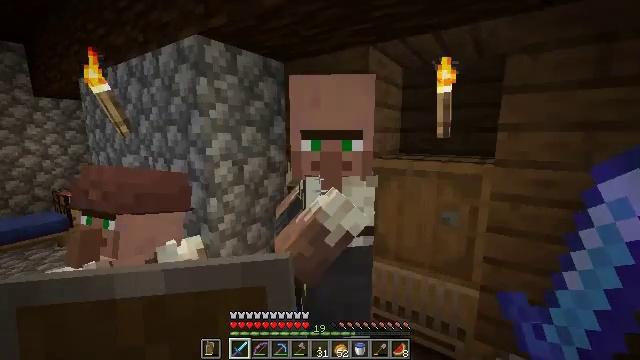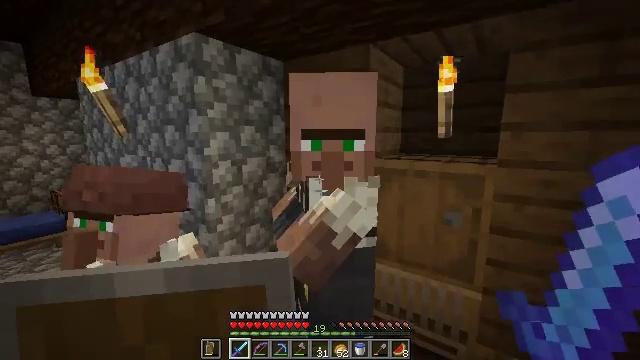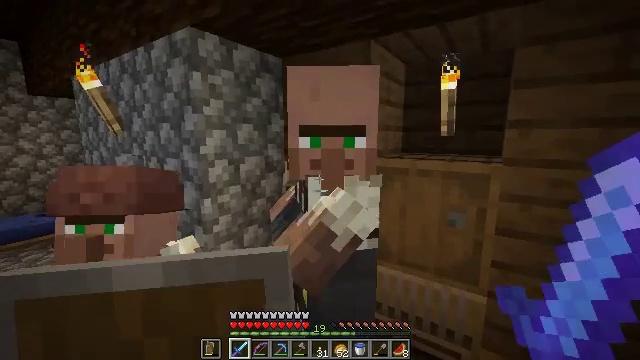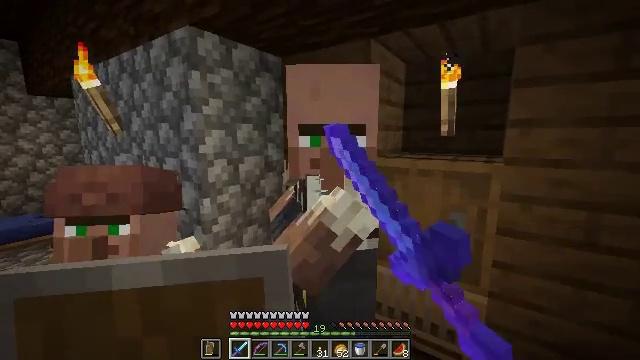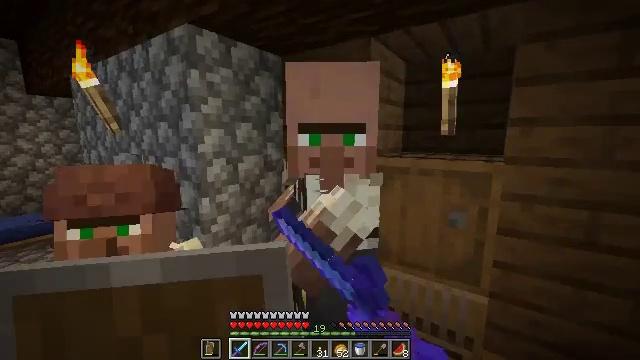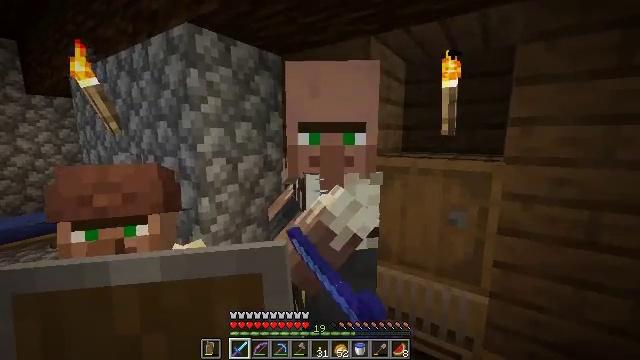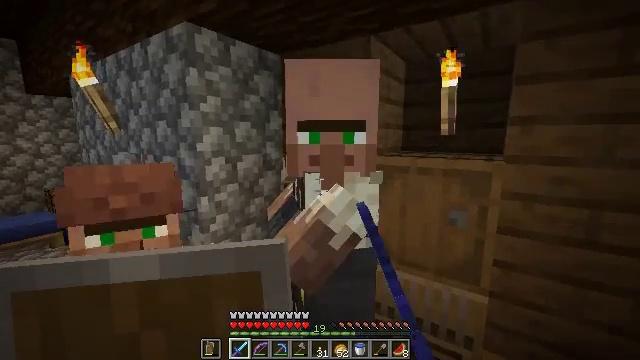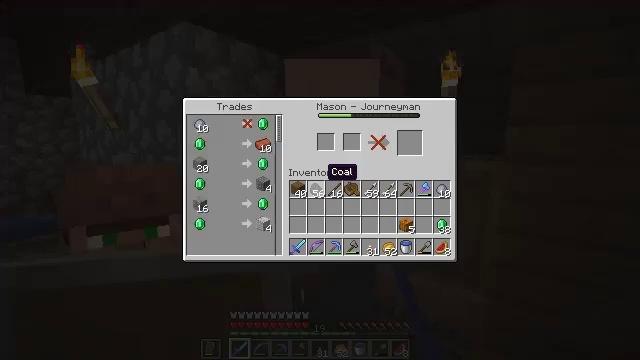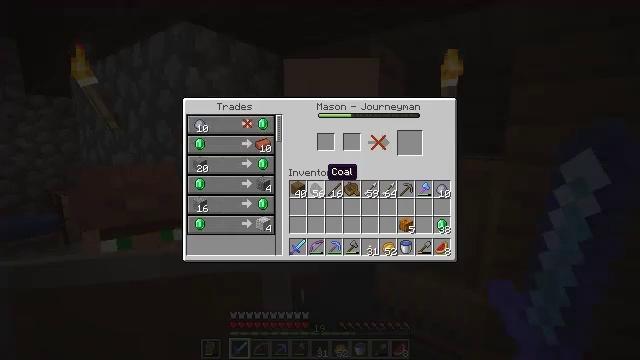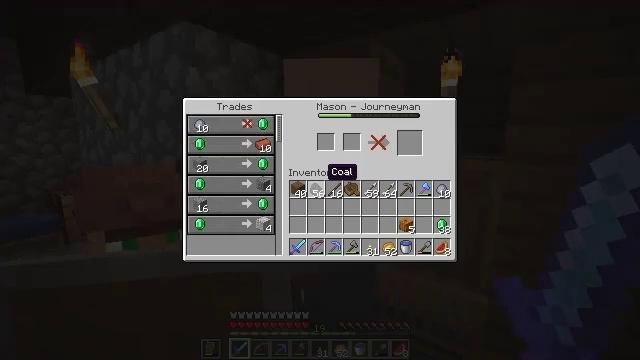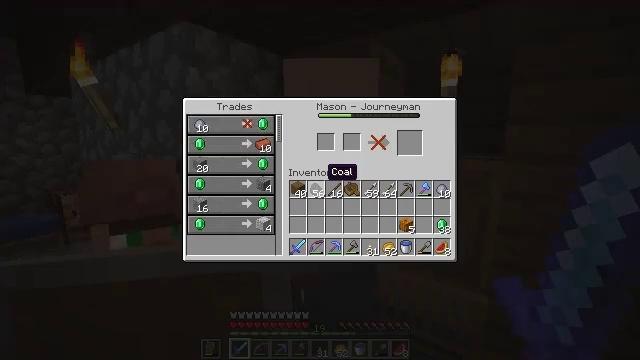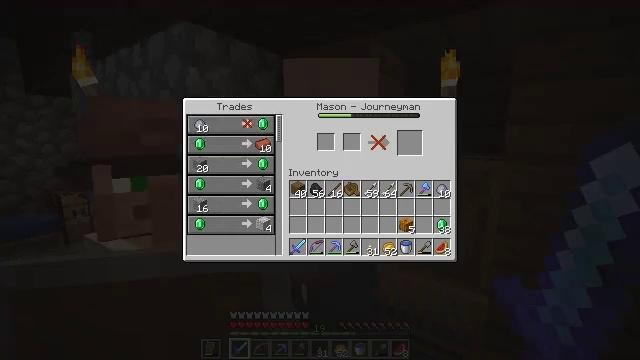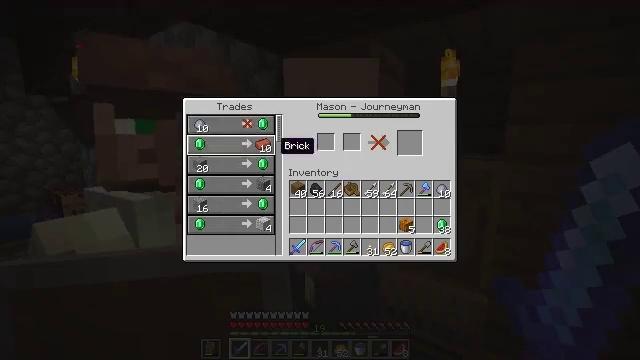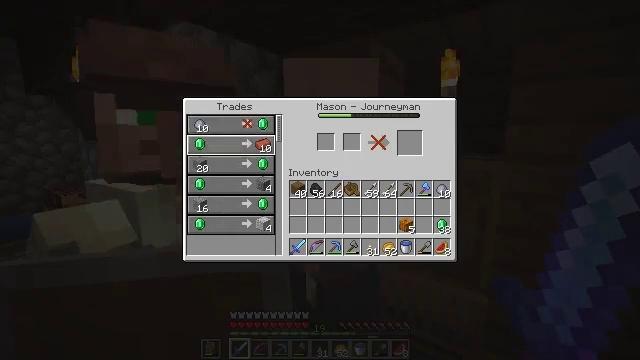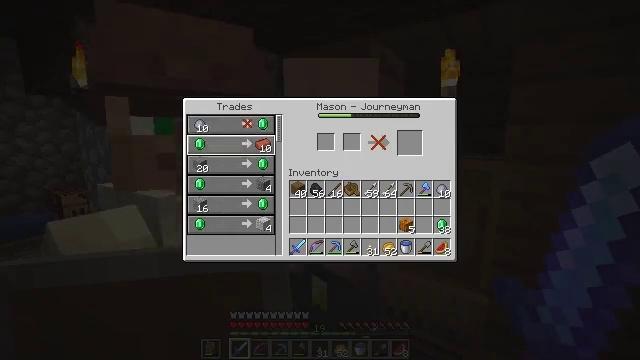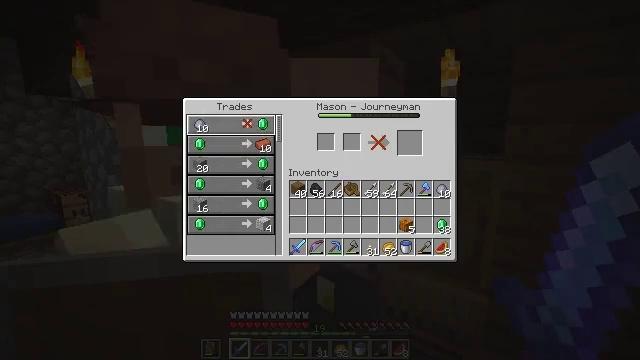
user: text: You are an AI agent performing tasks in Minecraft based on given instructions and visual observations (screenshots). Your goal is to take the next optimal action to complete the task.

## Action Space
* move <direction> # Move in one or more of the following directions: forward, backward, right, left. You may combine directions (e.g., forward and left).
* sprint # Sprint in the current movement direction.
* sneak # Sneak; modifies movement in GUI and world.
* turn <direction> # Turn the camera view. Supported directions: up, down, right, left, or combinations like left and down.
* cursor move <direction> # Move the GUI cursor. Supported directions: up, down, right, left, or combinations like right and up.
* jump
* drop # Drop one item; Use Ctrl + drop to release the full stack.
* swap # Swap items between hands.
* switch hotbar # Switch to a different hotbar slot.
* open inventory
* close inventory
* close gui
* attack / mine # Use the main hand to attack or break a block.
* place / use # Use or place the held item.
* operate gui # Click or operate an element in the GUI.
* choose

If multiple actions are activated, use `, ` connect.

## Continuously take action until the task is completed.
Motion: motion action
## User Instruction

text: Pull up beetroots from the soil.
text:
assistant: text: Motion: no_op
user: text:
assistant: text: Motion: use / place
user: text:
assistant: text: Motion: use / place
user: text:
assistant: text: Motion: no_op
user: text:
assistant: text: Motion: no_op
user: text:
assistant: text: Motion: no_op
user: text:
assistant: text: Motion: open gui
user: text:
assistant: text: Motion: no_op
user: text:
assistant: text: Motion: no_op
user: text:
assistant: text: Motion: no_op
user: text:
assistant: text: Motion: no_op
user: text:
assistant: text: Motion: cursor move left and up
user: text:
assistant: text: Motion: sneak, cursor move left and up
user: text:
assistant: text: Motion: sneak, cursor move left
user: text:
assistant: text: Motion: sneak
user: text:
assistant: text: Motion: sneak
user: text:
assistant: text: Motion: no_op
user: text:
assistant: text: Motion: no_op
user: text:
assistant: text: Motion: cursor move right
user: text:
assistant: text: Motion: cursor move right and down
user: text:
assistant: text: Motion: cursor move right and down
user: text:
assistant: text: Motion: cursor move right and down
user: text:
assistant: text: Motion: cursor move right and down
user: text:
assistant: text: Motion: cursor move right
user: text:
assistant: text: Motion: no_op
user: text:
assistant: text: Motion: no_op
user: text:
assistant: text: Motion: no_op
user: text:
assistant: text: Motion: no_op
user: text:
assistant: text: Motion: no_op
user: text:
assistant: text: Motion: no_op